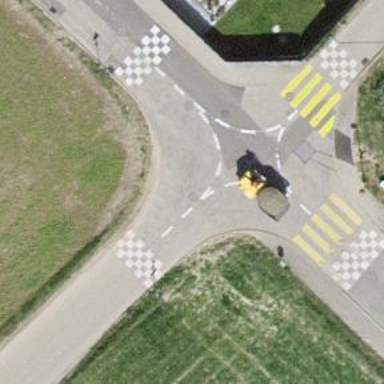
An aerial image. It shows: Traffic hump for calming the traffic.